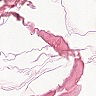
Metastatic tissue present: no